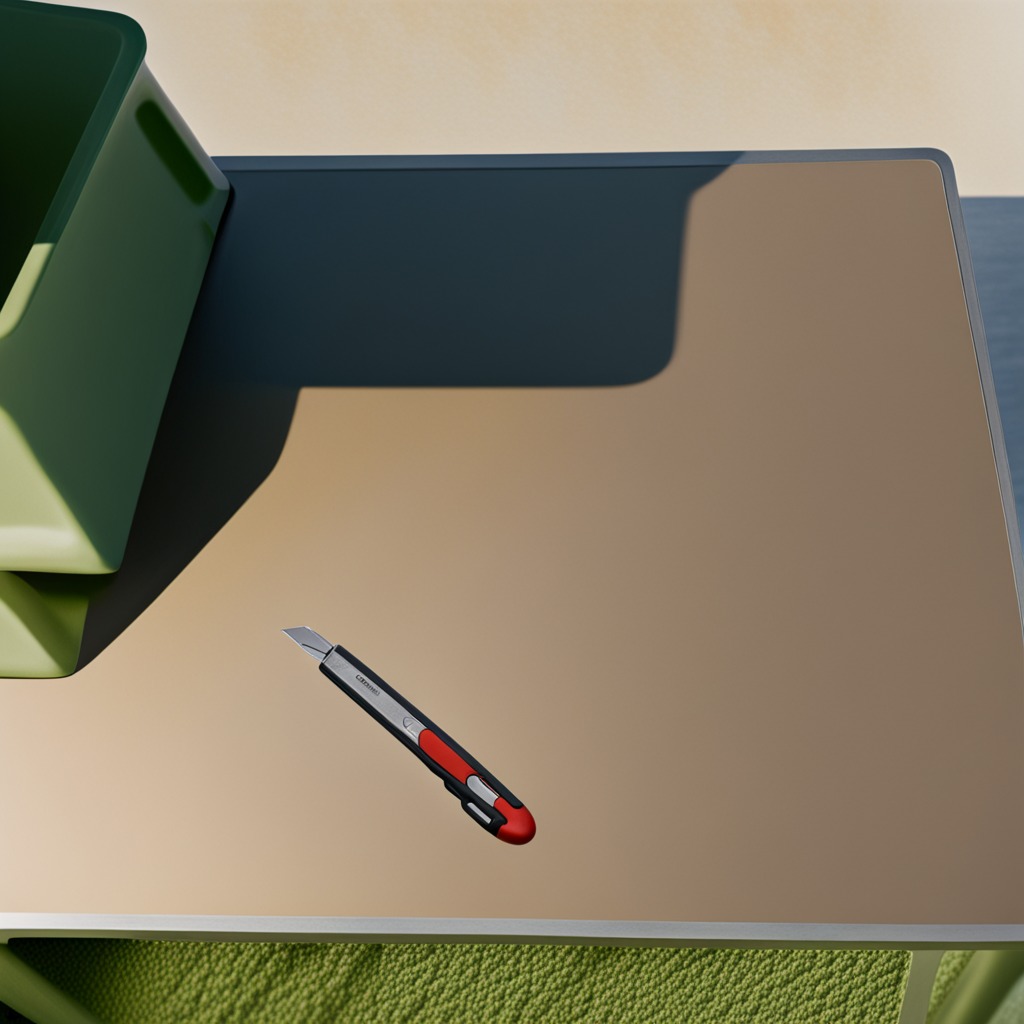
A utility knife is lying on a textured surface in a temporary outdoor tool station.